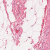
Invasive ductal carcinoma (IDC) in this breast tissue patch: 1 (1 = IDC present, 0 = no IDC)